Question: Tabe: 'CREATE TABLE test (id int PRIMARY KEY NOT NULL, name varchar(25));'

The database already has a record with id=2 (to force SqlException)
Whe basic flow is invoked as is, the second insert fails due to primary key violation, and the first insert gets rolled back. Seems like a reasonable default behaviour.
Modify base flow by adding a and add a logger inside the exception strategy to print something when it gets called.
When flow is invoked, the second insert fails due to primary key violation, and the first insert gets rolled back the RollbackExceptionStrategy never gets called!
Hardly what anyone would expect.
So the question here is: Why doesn't the rollback exception strategy gets called and what I need to do to get it called?
Modify base flow by adding a and add a logger inside the exception strategy to print something when it gets called.
When flow is invoked, the second insert fails due to primary key violation. This time, the exception strategy is called but now the transaction was rolled back.
The question here is: Why is the transaction not being rolled back and how to force a rollback inside an exception strategy different from a rollback strategy?
Any help would be greatly appreciated
---
: Here is the complete xml for the flow (only basic case):
'''
<mule>
<spring:beans>
<spring:bean id="dataSource" name="dataSource" class="org.enhydra.jdbc.standard.StandardDataSource" destroy-method="shutdown">
<spring:property name="driverName" value="org.h2.Driver" />
<spring:property name="url" value="jdbc:h2:tcp://localhost/~/mule" />
<spring:property name="user" value="sa" />
<spring:property name="password">
<spring:value></spring:value>
</spring:property>
</spring:bean>
<spring:bean id="transactionFactory" name="transactionFactory" class="org.mule.transport.jdbc.JdbcTransactionFactory" />
</spring:beans>
<jdbc:connector name="dbConnector" dataSource-ref="dataSource" validateConnections="true" queryTimeout="-1" pollingFrequency="0" doc:name="Database" />
<flow name="TriggerFlow" doc:name="TriggerFlow">
<http:inbound-endpoint exchange-pattern="request-response" host="localhost" port="8081" doc:name="HTTP" />
<vm:outbound-endpoint exchange-pattern="request-response" path="txFlow" doc:name="VM" />
</flow>
<flow name="TxFlow" doc:name="case1Flow">
<vm:inbound-endpoint exchange-pattern="request-response" path="txFlow" doc:name="case1">
<custom-transaction factory-ref="transactionFactory" action="ALWAYS_BEGIN" timeout="10" />
</vm:inbound-endpoint>
<jdbc:outbound-endpoint exchange-pattern="request-response" queryKey="insert" queryTimeout="-1" connector-ref="dbConnector" doc:name="insert into test values (1, 'Test 1')">
<jdbc:transaction action="ALWAYS_JOIN" />
<jdbc:query key="insert" value="insert into test values (1, 'Test 1')" />
</jdbc:outbound-endpoint>
<jdbc:outbound-endpoint exchange-pattern="request-response" queryKey="insert2" queryTimeout="-1" connector-ref="dbConnector" doc:name="insert into test values (2, 'Test 2')">
<jdbc:transaction action="ALWAYS_JOIN" />
<jdbc:query key="insert2" value="insert into test values (2, 'Test 2')" />
</jdbc:outbound-endpoint>
</flow>
</mule>
'''
---
: As it turns out, case 2 in isolation works, but it doesn't work in a more complex flow for example:
'''
<mule>
<spring:beans>
<spring:bean id="dataSource" name="dataSource" class="org.enhydra.jdbc.standard.StandardDataSource" destroy-method="shutdown">
<spring:property name="driverName" value="org.h2.Driver" />
<spring:property name="url" value="jdbc:h2:tcp://localhost/~/mule" />
<spring:property name="user" value="sa" />
<spring:property name="password">
<spring:value></spring:value>
</spring:property>
</spring:bean>
<spring:bean id="transactionFactory" name="transactionFactory" class="org.mule.transport.jdbc.JdbcTransactionFactory" />
</spring:beans>
<jdbc:connector name="dbConnector" dataSource-ref="dataSource" validateConnections="true" queryTimeout="-1" pollingFrequency="0" doc:name="Database" />
<flow name="TriggerTxFlow" doc:name="TriggerTxFlow">
<http:inbound-endpoint exchange-pattern="request-response" host="localhost" port="8081" doc:name="HTTP" />
<set-variable variableName="flow" value="#[message.inboundProperties['http.query.params']['flow']]" doc:name="Variable"/>
<vm:outbound-endpoint exchange-pattern="request-response" path="#[flow]" doc:name="VM" />
</flow>
<flow name="case1Flow" doc:name="case1Flow">
<vm:inbound-endpoint exchange-pattern="request-response" path="case1" doc:name="case1">
<custom-transaction factory-ref="transactionFactory" action="ALWAYS_BEGIN" timeout="10" />
</vm:inbound-endpoint>
<jdbc:outbound-endpoint exchange-pattern="request-response" queryKey="insert" queryTimeout="-1" connector-ref="dbConnector" doc:name="insert into test values (1, 'Test 1')">
<jdbc:transaction action="ALWAYS_JOIN" />
<jdbc:query key="insert" value="insert into test values (1, 'Test 1')" />
</jdbc:outbound-endpoint>
<jdbc:outbound-endpoint exchange-pattern="request-response" queryKey="insert2" queryTimeout="-1" connector-ref="dbConnector" doc:name="insert into test values (2, 'Test 2')">
<jdbc:transaction action="ALWAYS_JOIN" />
<jdbc:query key="insert2" value="insert into test values (2, 'Test 2')" />
</jdbc:outbound-endpoint>
</flow>
<flow name="case2Flow" doc:name="case2Flow">
<vm:inbound-endpoint exchange-pattern="request-response" path="case2" doc:name="case2">
<custom-transaction factory-ref="transactionFactory" action="ALWAYS_BEGIN" timeout="10" />
</vm:inbound-endpoint>
<jdbc:outbound-endpoint exchange-pattern="request-response" queryKey="insert" queryTimeout="-1" connector-ref="dbConnector" doc:name="Database">
<jdbc:transaction action="ALWAYS_JOIN" />
<jdbc:query key="insert" value="insert into test values (1, 'Test 1')" />
</jdbc:outbound-endpoint>
<jdbc:outbound-endpoint exchange-pattern="request-response" queryKey="insert2" queryTimeout="-1" connector-ref="dbConnector" doc:name="Database">
<jdbc:transaction action="ALWAYS_JOIN" />
<jdbc:query key="insert2" value="insert into test values (2, 'Test 2')" />
</jdbc:outbound-endpoint>
<rollback-exception-strategy doc:name="Rollback Exception Strategy" enableNotifications="false" maxRedeliveryAttempts="0">
<on-redelivery-attempts-exceeded doc:name="Redelivery exhausted">
<logger message="========= Inside Exception Strategy =========" level="INFO" doc:name="Logger"/>
</on-redelivery-attempts-exceeded>
</rollback-exception-strategy>
</flow>
<flow name="case3Flow" doc:name="case3Flow">
<vm:inbound-endpoint exchange-pattern="request-response" path="case3" doc:name="VM">
<custom-transaction factory-ref="transactionFactory" action="ALWAYS_BEGIN" timeout="10" />
</vm:inbound-endpoint>
<jdbc:outbound-endpoint exchange-pattern="request-response" queryKey="insert" queryTimeout="-1" connector-ref="dbConnector" doc:name="Database">
<jdbc:transaction action="ALWAYS_JOIN" />
<jdbc:query key="insert" value="insert into test values (1, 'Test 1')" />
</jdbc:outbound-endpoint>
<jdbc:outbound-endpoint exchange-pattern="request-response" queryKey="insert2" queryTimeout="-1" connector-ref="dbConnector" doc:name="Database">
<jdbc:transaction action="ALWAYS_JOIN" />
<jdbc:query key="insert2" value="insert into test values (2, 'Test 2')" />
</jdbc:outbound-endpoint>
<catch-exception-strategy doc:name="Catch Exception Strategy">
<logger message="========= Inside Exception Strategy =========" level="INFO" doc:name="Logger"/>
</catch-exception-strategy>
</flow>
</mule>
'''
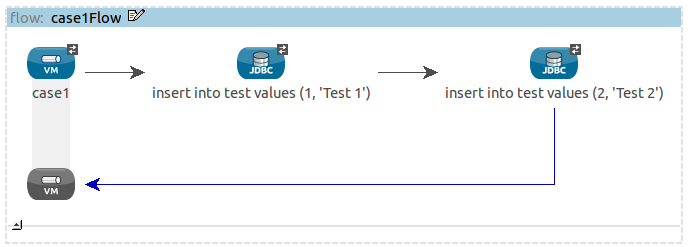
Answer: : Yay!
:
According to the <URL> the strategy should be called. It is maybe a configuration issue on your side because if I add:
'''
<rollback-exception-strategy>
<logger message="---> In Rollback exception strategy!!!" />
</rollback-exception-strategy>
'''
to "TxFlow" I can see the text being logged in the console.
:
That is the main purpose of the , from the <URL>:
> ensure that a transaction processed by the flow will not be rolled back when an error occurs (i.e. The transaction is never "rolled back" to reattempt processing; Mule commits the transaction.)
I don't think you can. You can try throwing an exception from within the strategy but I'm afraid the transaction is already committed at that time.